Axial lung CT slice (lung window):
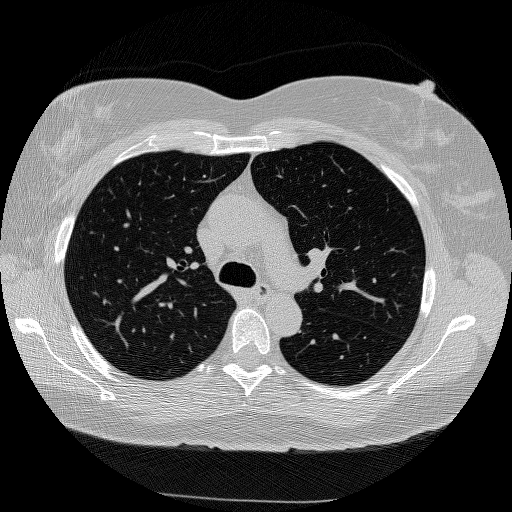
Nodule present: no